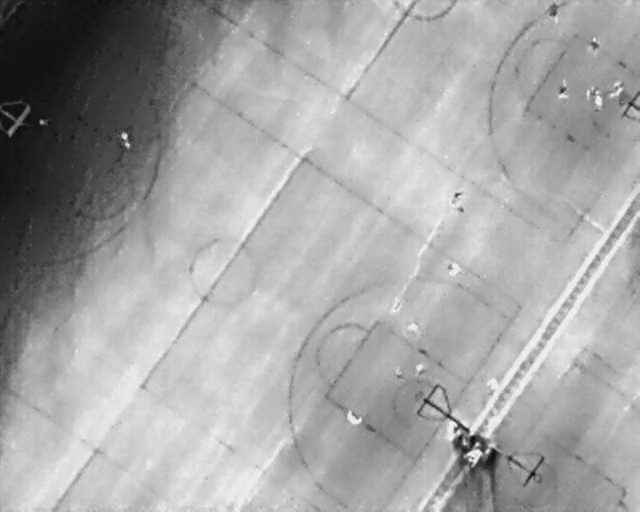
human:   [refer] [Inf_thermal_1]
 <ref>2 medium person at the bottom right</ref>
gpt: <box>[[75, 73, 78, 76, 11], [72, 87, 75, 90, 45]]</box>

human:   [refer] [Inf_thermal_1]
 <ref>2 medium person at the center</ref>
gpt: <box>[[63, 62, 65, 65, 43], [60, 58, 63, 60, 30]]</box>

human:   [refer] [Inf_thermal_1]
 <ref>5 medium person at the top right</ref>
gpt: <box>[[84, 0, 88, 3, 2], [91, 7, 94, 10, 2], [86, 16, 89, 18, 3], [91, 16, 93, 19, 2], [92, 18, 94, 20, 2]]</box>

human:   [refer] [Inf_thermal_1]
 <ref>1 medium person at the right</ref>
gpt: <box>[[69, 51, 72, 54, 2]]</box>

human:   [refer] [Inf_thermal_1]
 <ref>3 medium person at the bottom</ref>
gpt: <box>[[64, 71, 66, 73, 25], [61, 71, 63, 74, 2], [54, 79, 56, 83, 44]]</box>